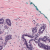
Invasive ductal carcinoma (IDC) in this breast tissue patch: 0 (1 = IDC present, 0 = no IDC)